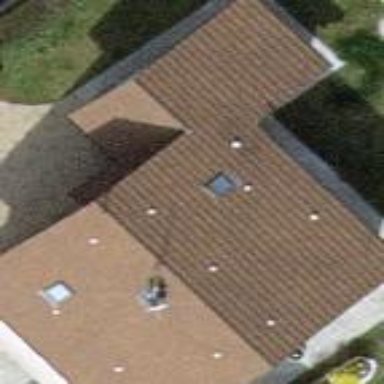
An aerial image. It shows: White building with gabled roof made of brown roof tiles.